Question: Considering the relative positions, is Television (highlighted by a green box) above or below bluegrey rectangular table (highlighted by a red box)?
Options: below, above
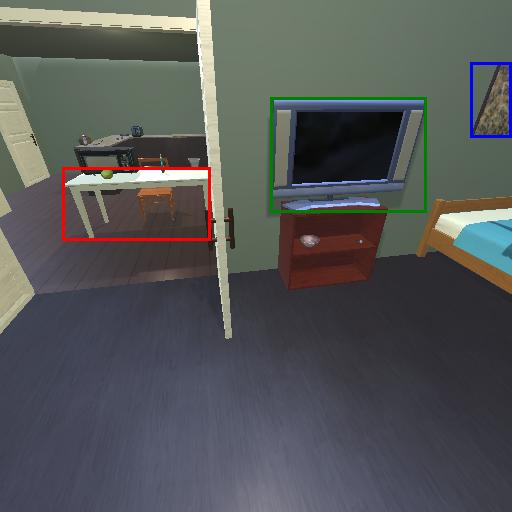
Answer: below